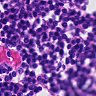
Metastatic tissue present: no